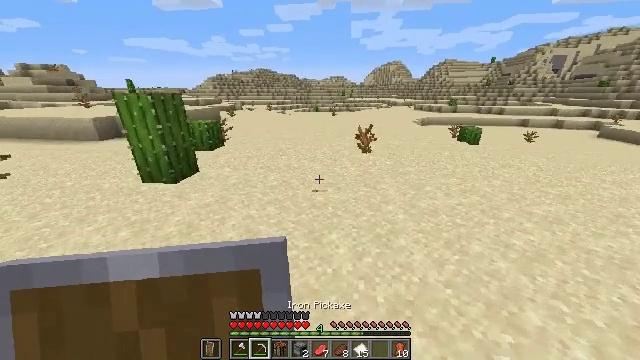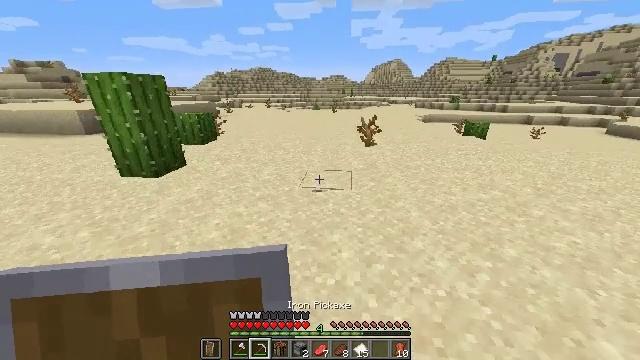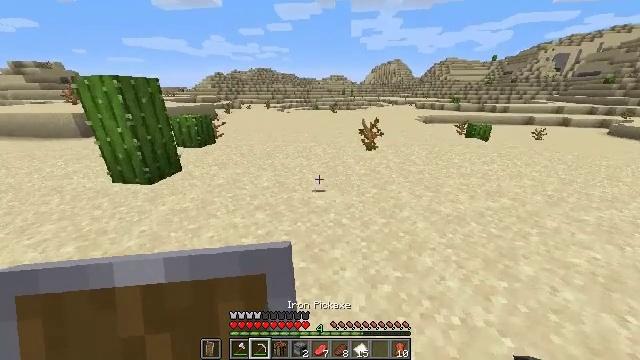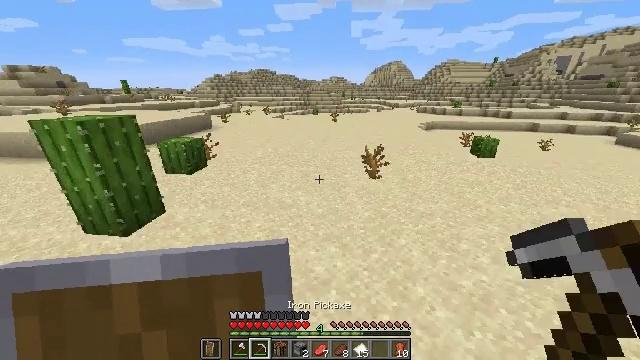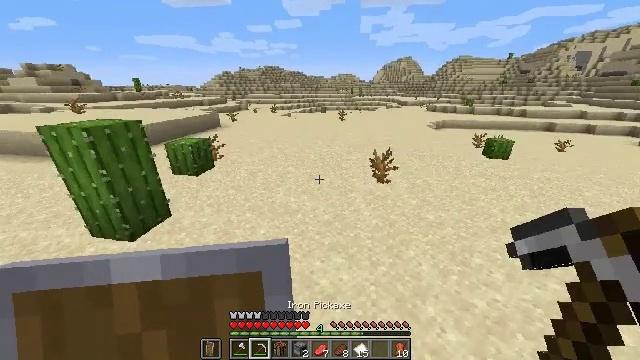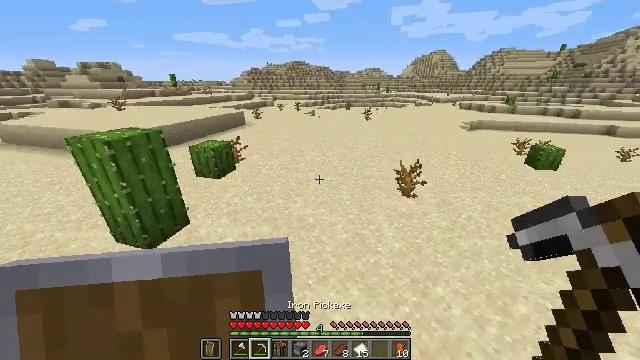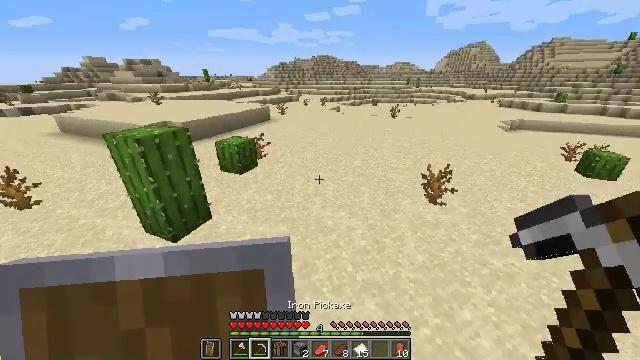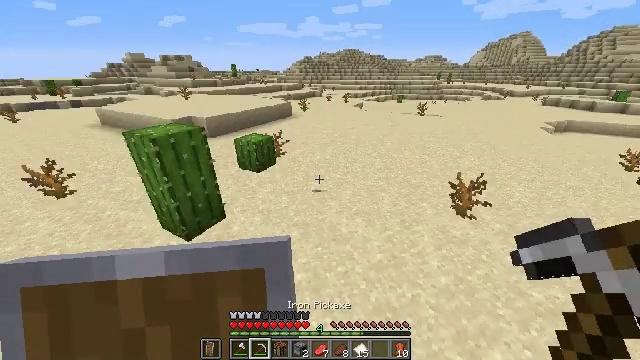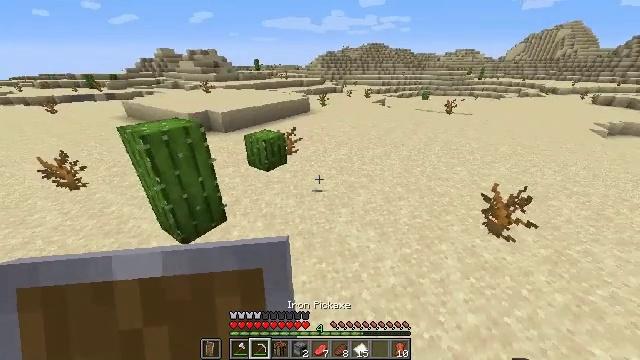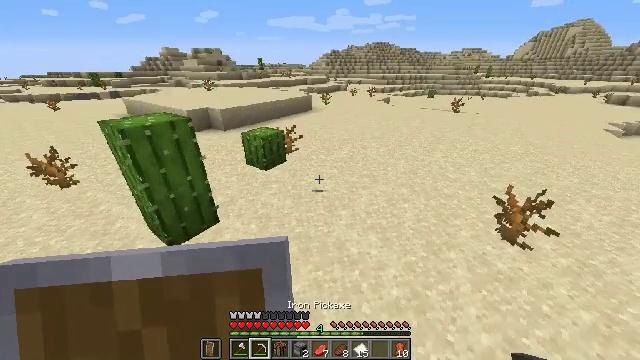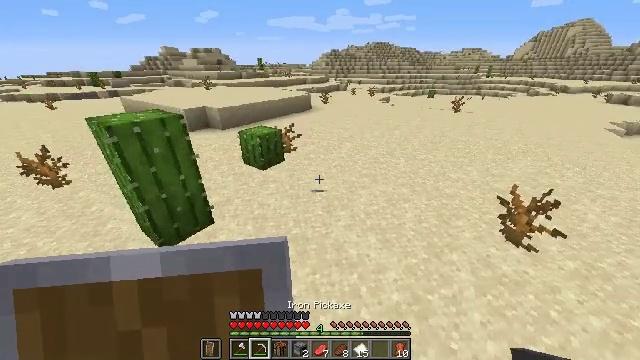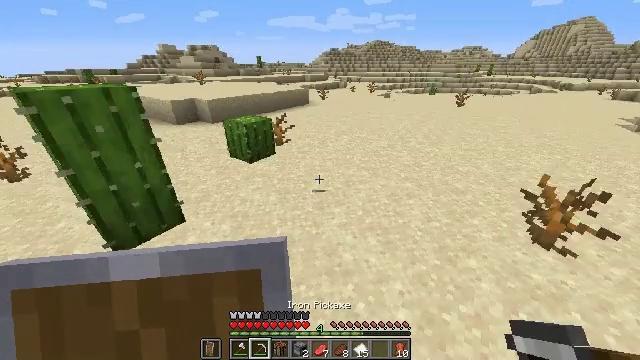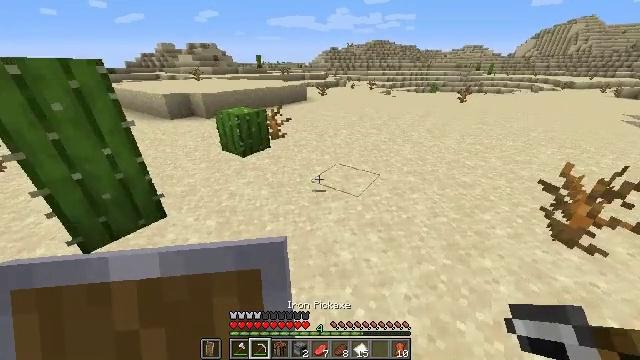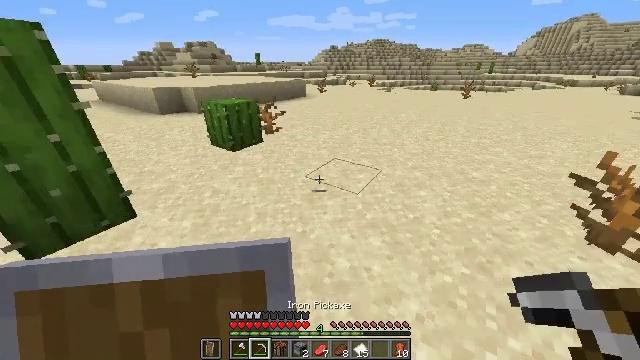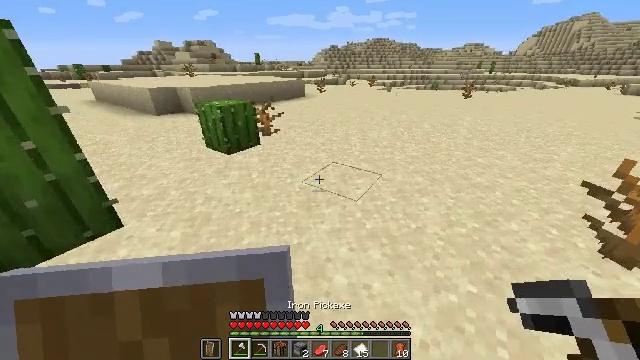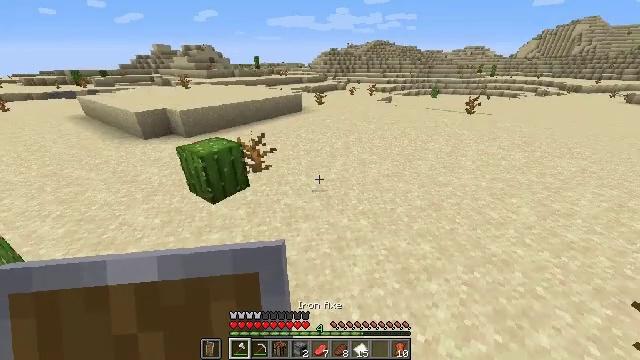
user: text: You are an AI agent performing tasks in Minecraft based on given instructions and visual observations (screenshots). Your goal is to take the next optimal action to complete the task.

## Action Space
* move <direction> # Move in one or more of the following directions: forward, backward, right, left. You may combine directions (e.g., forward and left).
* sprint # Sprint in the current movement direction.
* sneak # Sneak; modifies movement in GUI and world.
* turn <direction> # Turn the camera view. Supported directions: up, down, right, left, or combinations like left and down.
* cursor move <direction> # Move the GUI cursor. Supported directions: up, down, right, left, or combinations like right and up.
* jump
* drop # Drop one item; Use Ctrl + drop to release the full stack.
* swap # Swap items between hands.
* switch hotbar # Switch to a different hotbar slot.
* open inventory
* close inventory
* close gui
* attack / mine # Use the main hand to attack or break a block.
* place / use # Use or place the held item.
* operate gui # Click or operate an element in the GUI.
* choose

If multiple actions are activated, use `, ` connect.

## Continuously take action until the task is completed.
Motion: motion action
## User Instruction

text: Gather a dead bush.
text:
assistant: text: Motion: jump, switch to hotbar 2
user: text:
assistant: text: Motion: jump
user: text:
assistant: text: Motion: jump
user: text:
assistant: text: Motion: turn left, jump
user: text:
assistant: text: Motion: turn left and down, jump
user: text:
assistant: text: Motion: turn left and down, jump
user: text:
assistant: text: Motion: turn left and down, jump
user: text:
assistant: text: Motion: turn left and down, jump
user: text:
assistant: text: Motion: turn left, jump
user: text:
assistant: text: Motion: jump
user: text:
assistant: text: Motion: jump
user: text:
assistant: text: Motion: jump
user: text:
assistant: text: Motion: jump
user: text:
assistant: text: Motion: jump, switch to hotbar 1
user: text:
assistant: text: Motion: jump, switch to hotbar 1
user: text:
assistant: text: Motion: jump, switch to hotbar 1
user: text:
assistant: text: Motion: jump, switch to hotbar 1
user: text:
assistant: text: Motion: jump
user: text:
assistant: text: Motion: jump
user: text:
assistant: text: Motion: jump
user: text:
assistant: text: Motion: jump
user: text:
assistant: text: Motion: jump
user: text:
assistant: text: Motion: sprint, jump
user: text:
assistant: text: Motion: sprint, jump
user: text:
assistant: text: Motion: sprint, jump
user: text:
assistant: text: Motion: sprint, jump
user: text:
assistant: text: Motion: sprint, jump
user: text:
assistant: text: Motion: sprint, jump
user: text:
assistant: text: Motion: sprint, jump
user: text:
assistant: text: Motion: sprint, jump